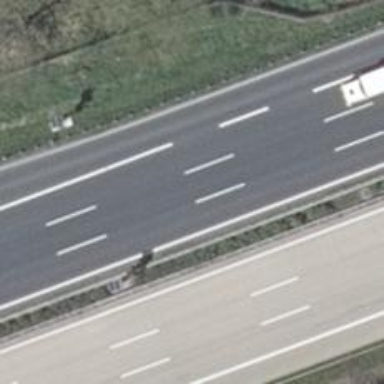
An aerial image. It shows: Motorway junction.